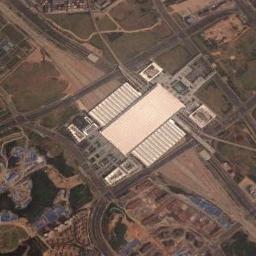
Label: railway_station